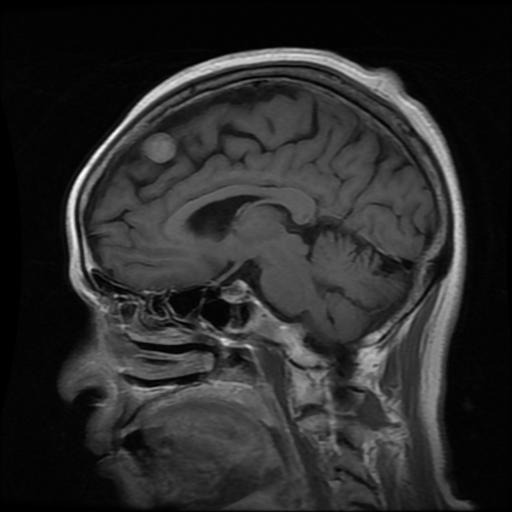
Label: meningioma